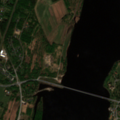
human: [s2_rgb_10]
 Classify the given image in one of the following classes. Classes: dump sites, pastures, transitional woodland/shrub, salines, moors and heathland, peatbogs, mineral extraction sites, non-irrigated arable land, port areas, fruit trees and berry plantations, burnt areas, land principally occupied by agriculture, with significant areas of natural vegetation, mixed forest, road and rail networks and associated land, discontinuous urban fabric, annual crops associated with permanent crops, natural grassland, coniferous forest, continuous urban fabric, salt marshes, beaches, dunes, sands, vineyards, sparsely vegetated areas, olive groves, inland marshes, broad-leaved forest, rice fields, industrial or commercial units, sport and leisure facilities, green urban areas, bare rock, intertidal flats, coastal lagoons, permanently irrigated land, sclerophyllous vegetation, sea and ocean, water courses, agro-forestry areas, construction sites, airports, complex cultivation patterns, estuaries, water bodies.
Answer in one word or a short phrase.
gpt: discontinuous urban fabric, mixed forest, transitional woodland/shrub, water courses